Question: i'm getting started with XNA game development and tried to run tutorail app on <URL>, but when i run, this blue window appears insted of emulator

What's wrong?
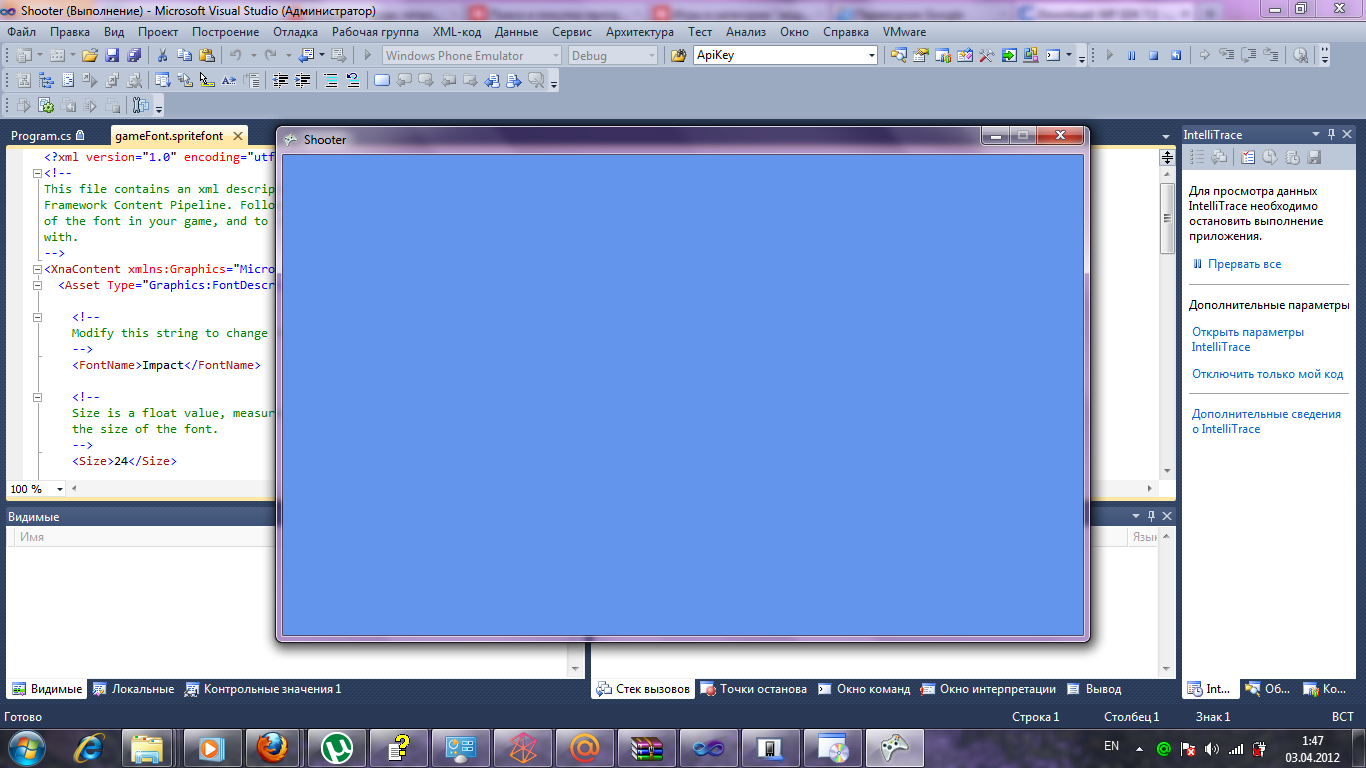
Answer: There is no way to know what is wrong for sure without more info. The blue window you are seeing indicates that the project is running; it is just not displaying anything visible to you.
If I had to guess (and it's just a guess, but it's a common issue for these types of things), the issue is possibly that your camera is facing the wrong direction. Other potential problems include things like the clip planes being set incorrectly. You might also look at the console to see if something failed without crashing the program...if a mesh or something was supposed to be loaded, and failed for some reason, you might also not see anything.